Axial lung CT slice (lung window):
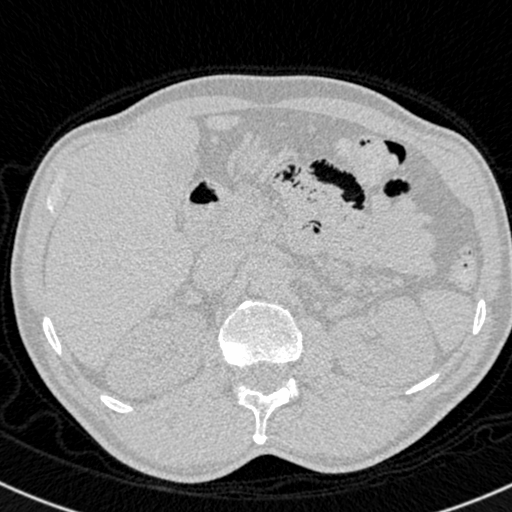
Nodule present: no